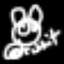
Label: frog